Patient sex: M
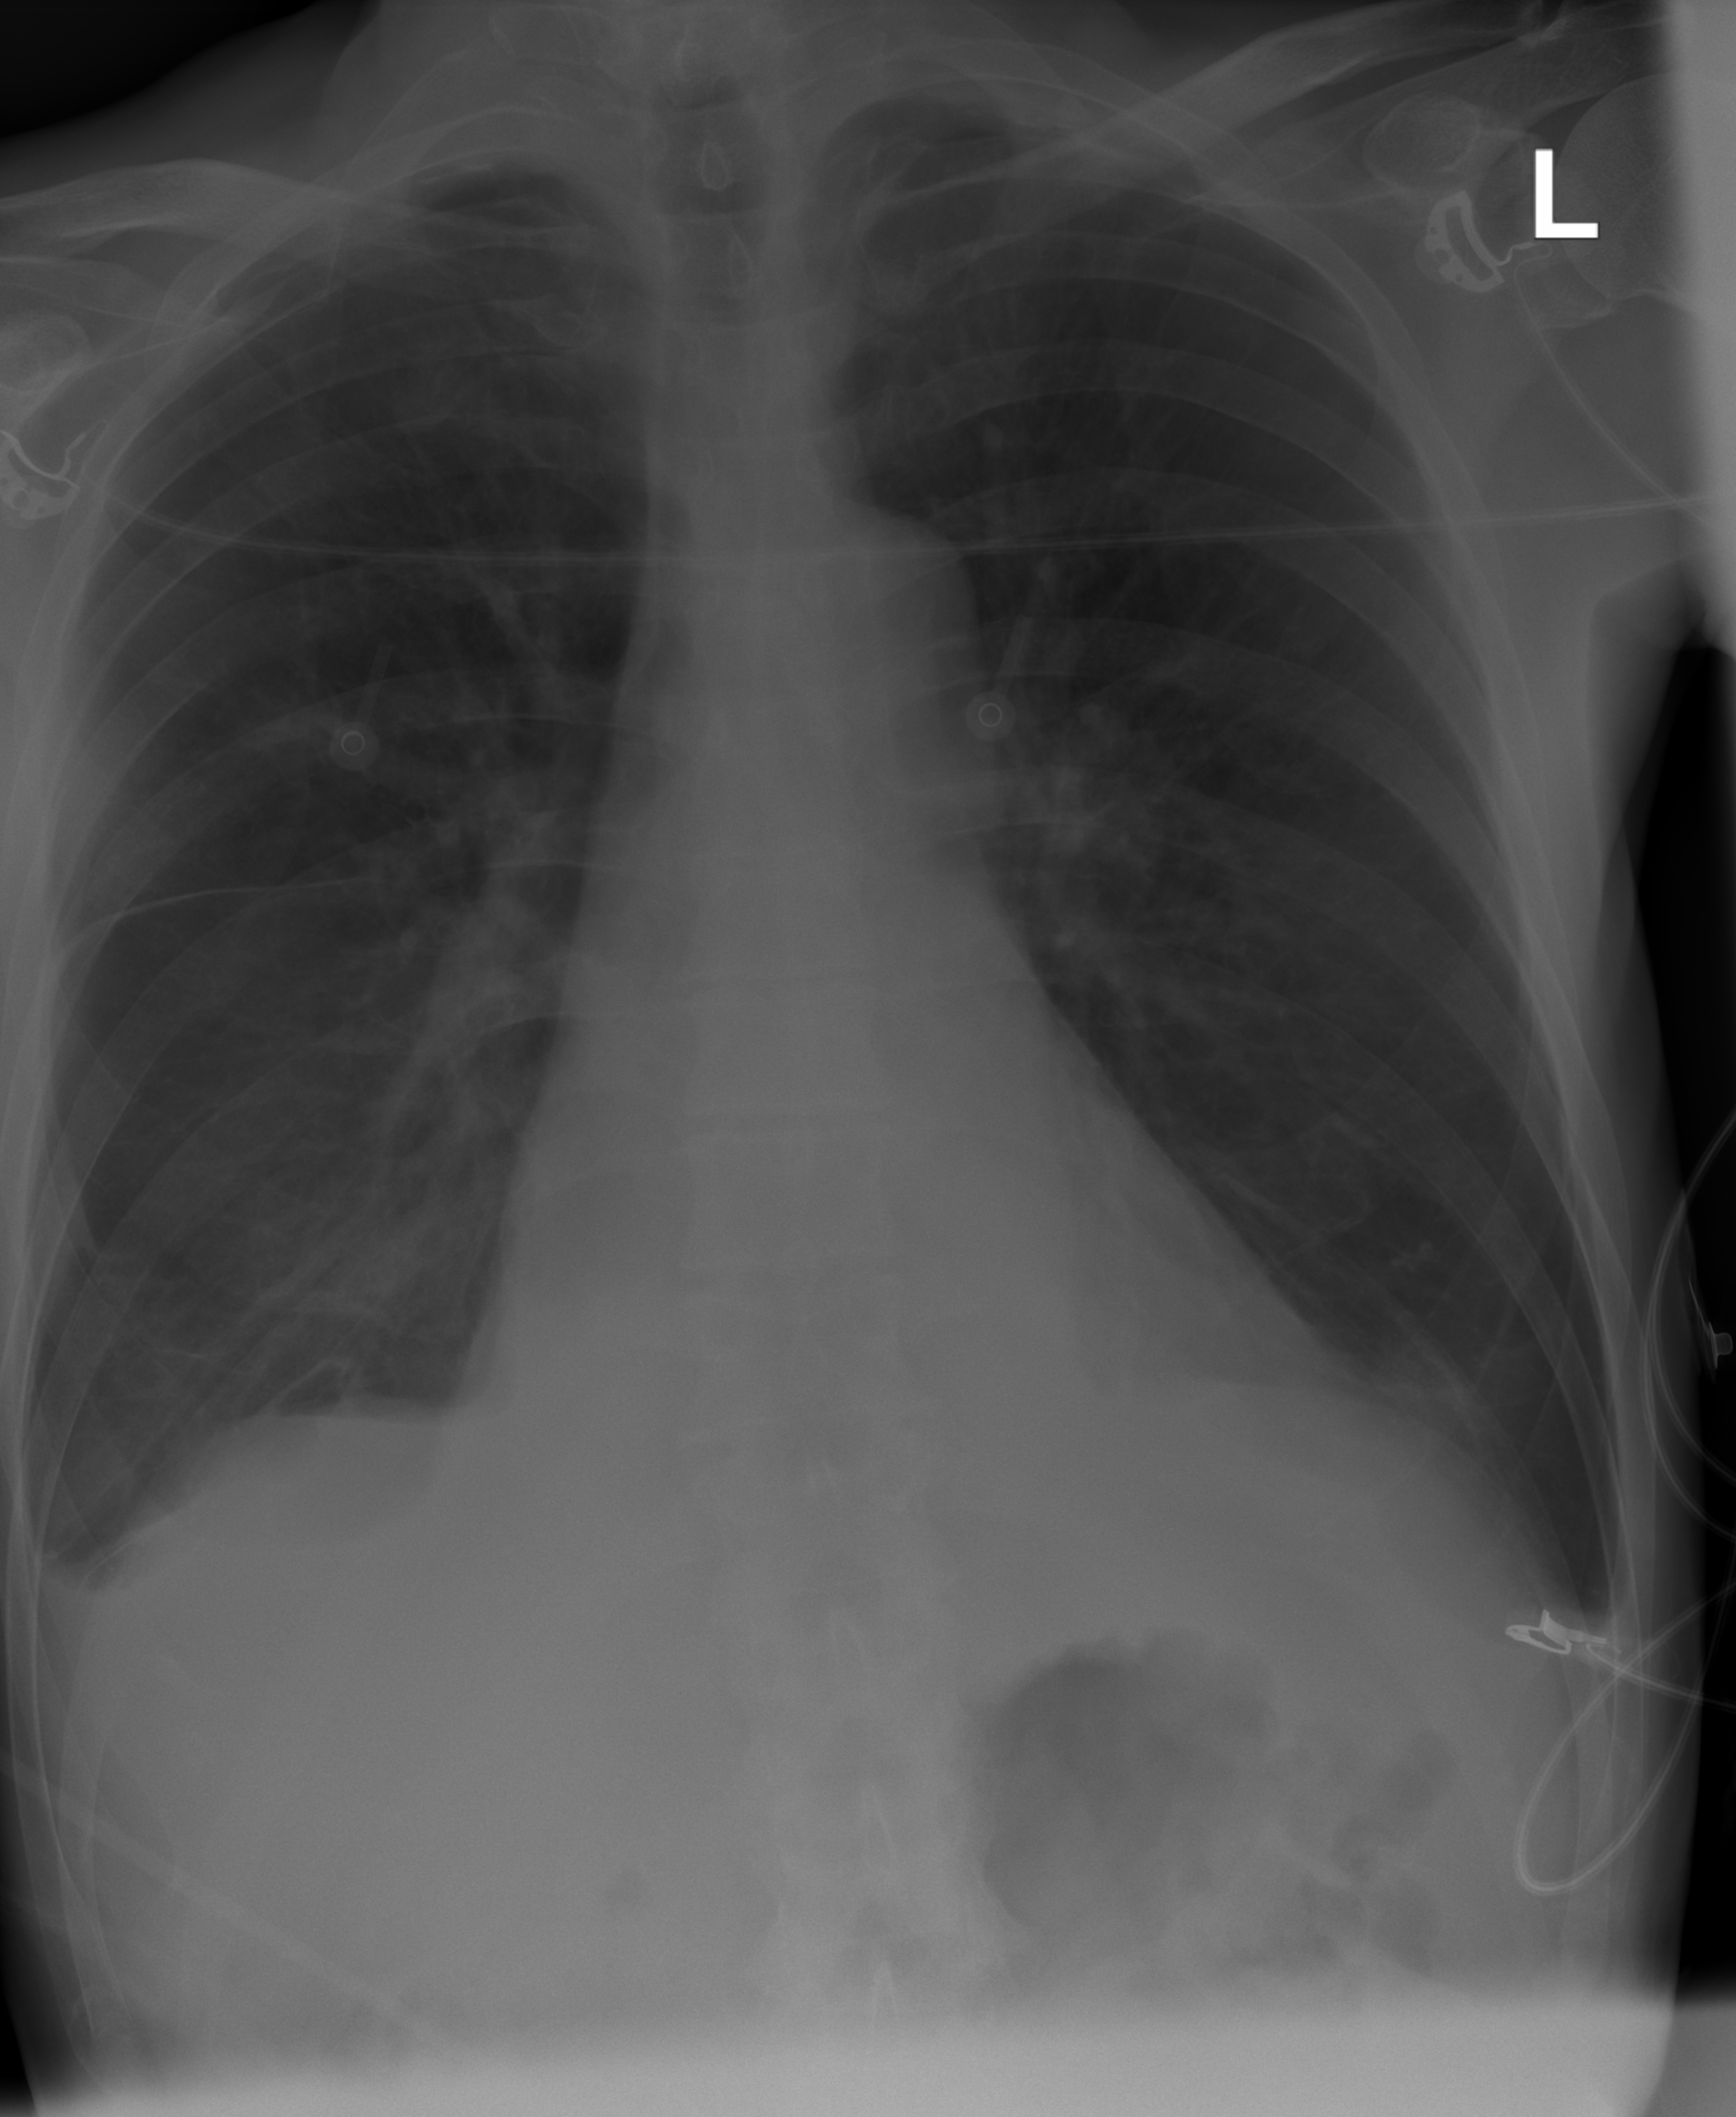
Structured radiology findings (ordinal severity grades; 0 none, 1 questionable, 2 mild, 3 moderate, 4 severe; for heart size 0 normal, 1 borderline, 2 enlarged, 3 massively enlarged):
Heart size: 0
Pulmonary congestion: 0
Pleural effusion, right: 2
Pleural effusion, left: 2
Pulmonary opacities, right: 0
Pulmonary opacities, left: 0
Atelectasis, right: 2
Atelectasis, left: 0